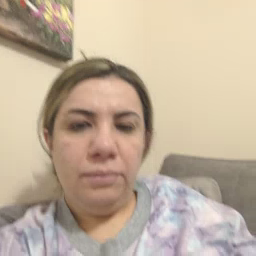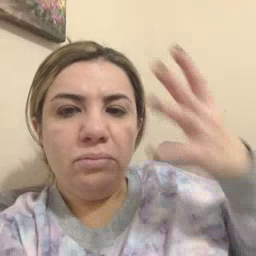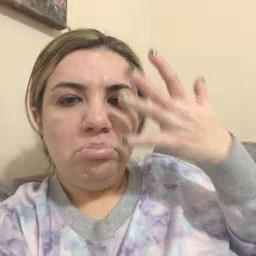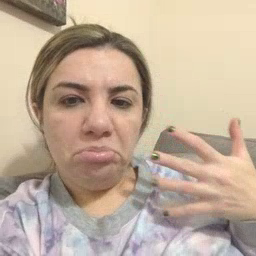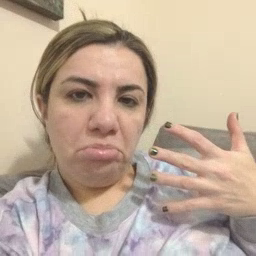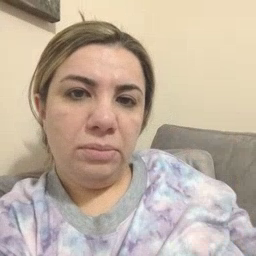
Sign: sad